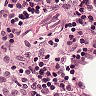
Metastatic tissue present: no